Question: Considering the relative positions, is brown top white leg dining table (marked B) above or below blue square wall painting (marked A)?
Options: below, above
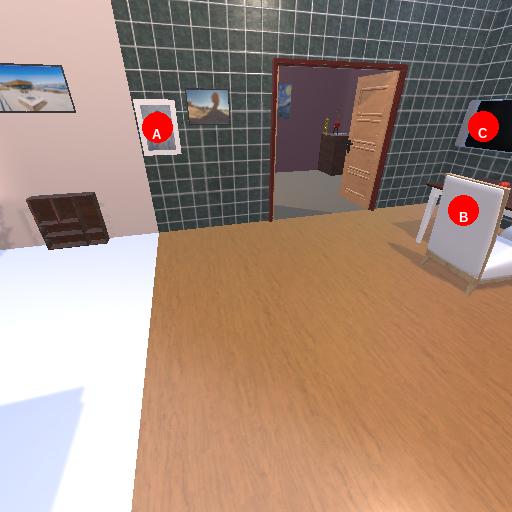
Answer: below